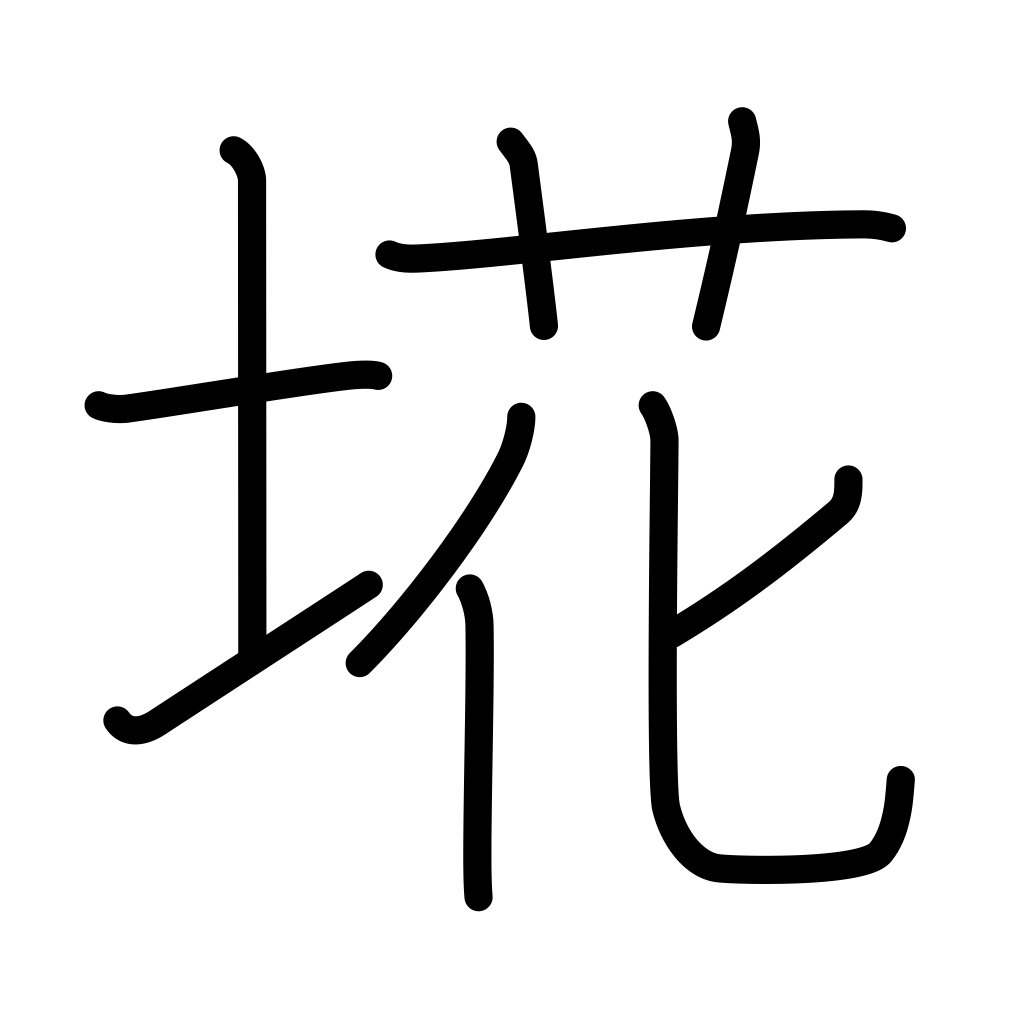
Meaning: garbage, refuse